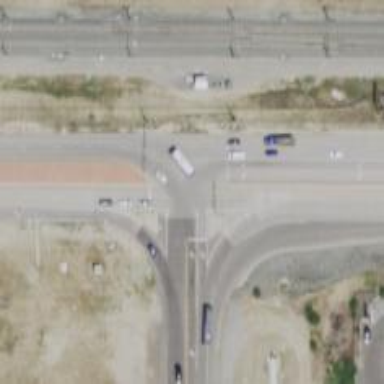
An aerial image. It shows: Tertiary_link road with asphalt surface.